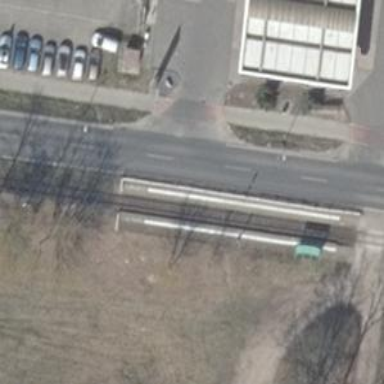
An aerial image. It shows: Tram stop.